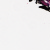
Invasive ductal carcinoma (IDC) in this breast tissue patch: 0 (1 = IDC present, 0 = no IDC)